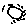
Label: sun